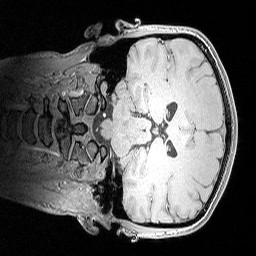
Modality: MP2RAGE
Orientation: coronal
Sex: female
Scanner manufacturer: siemens
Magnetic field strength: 3 T
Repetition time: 5 s
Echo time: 0.00292 s